Question: I am trying to create network map on c# like on this image

I have searched in google a lot but can't find any library or code sample. I only found ways to do <URL> on my domain. But what I need is to get all computers on my network with their names, IP addresses and OSes like in picture. Is there any libraries to this in .Net? There are lots of apps which can do this, some of them are free but no one is open source.
Thanks.
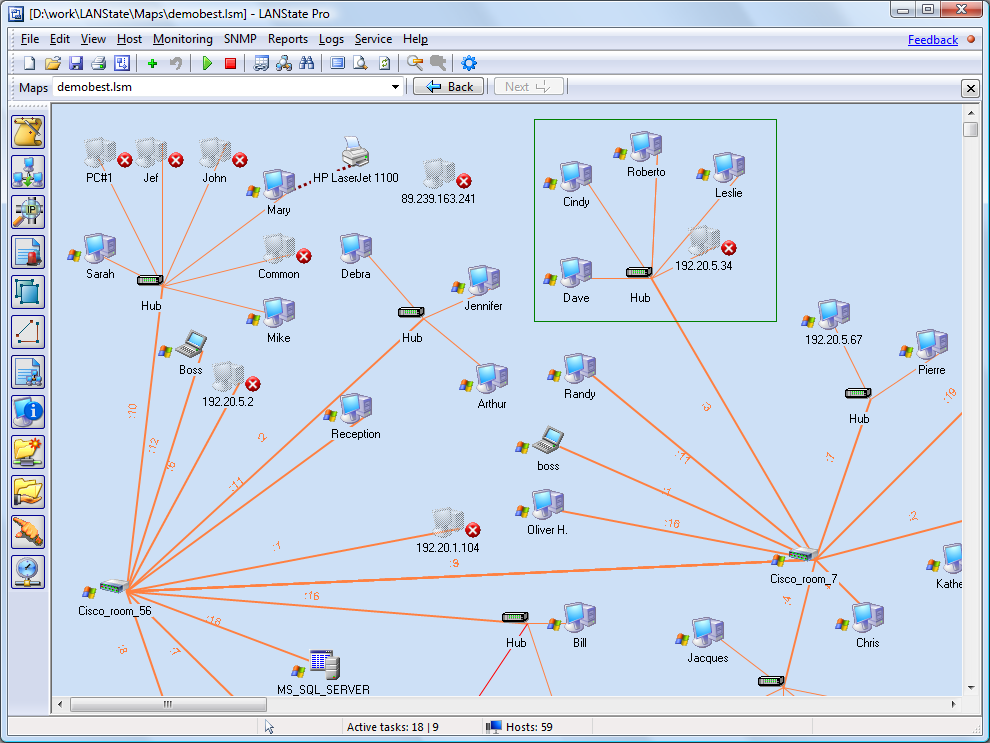
Answer: As per comments above:
One good approach is to use SNMP for this kind of stuff... there are commercial and free libraries for this... since you want that to be free just the opensource ones (checkout whether the license is compatible with the license you are planning to use):
- <URL>
As per comments:
Docs and examples for snmpsharpnet can be found <URL>.